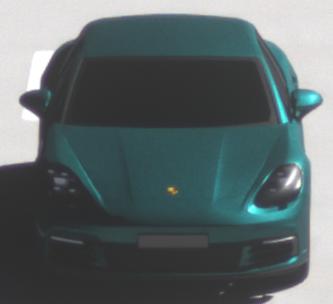
Make: Porsche
Model: Panamera
Detailed model: Panamera (971)
Model produced from: 2016/11
Model produced until: 2018/08
Doors: 5
Color: blue
Road condition: dry road
Daytime: midday
Contrast: high contrast